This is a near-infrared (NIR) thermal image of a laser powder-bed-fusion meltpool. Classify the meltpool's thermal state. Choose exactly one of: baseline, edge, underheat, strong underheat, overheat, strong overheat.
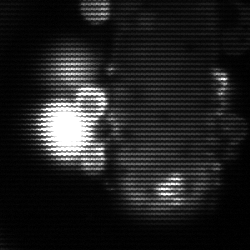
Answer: strong underheat